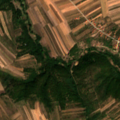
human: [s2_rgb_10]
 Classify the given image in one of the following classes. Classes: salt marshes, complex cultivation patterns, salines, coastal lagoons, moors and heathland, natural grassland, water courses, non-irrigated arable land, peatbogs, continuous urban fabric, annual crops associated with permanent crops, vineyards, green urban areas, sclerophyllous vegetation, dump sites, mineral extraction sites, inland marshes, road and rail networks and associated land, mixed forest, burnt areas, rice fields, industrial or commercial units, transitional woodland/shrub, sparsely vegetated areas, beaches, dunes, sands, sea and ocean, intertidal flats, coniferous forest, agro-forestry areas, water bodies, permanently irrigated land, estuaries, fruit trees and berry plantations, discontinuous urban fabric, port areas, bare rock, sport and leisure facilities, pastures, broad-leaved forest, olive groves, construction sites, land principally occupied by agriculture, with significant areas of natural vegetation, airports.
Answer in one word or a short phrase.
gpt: non-irrigated arable land, complex cultivation patterns, land principally occupied by agriculture, with significant areas of natural vegetation, broad-leaved forest